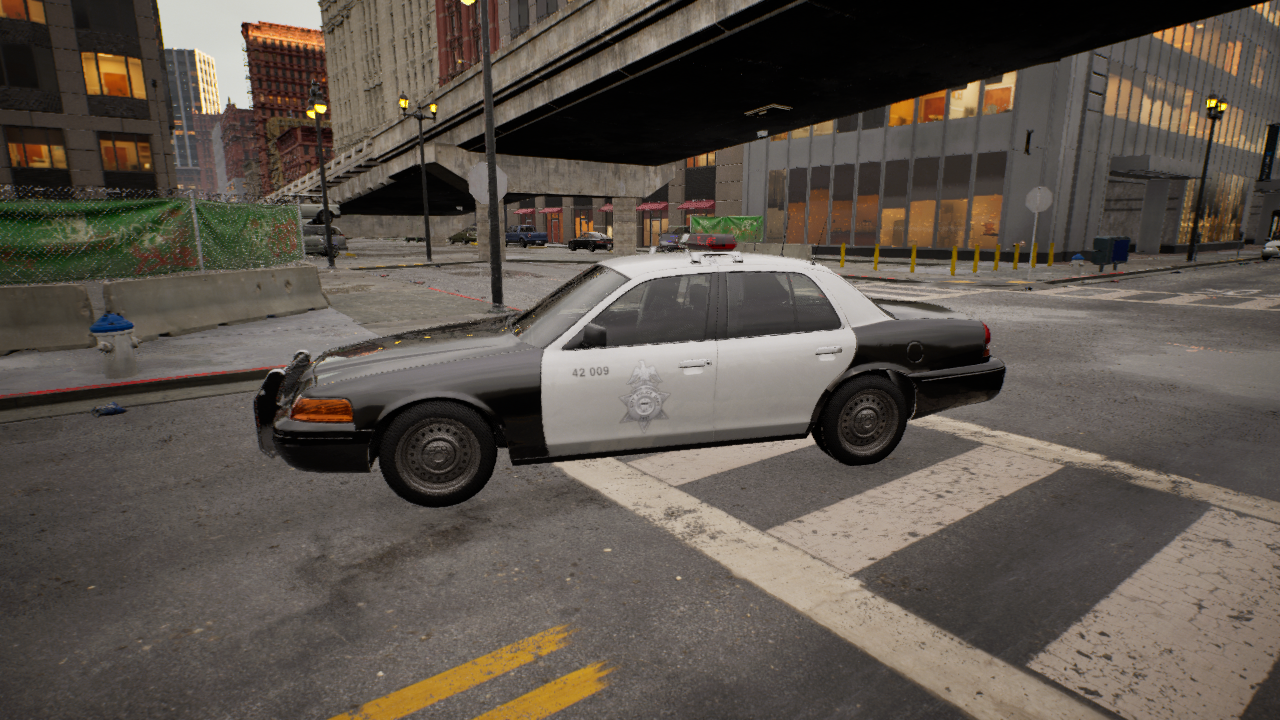
Venue: intersection
Lighting: golden hour
Vehicle rig: sedan